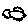
Label: fish